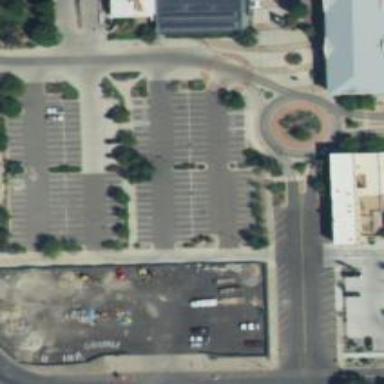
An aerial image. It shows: Parking space.